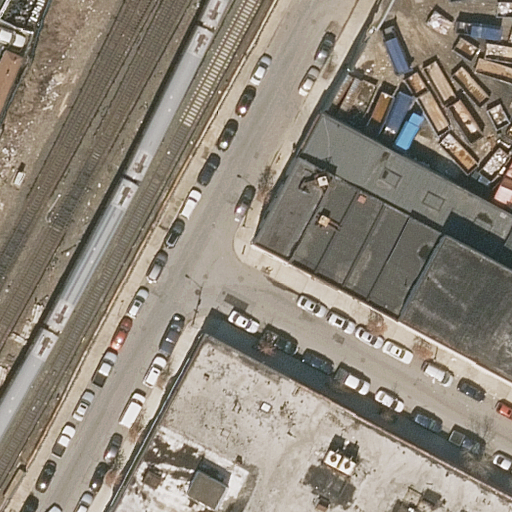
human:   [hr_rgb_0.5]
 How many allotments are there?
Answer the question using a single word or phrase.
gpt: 0

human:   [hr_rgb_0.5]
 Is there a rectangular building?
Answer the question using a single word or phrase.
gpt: yes

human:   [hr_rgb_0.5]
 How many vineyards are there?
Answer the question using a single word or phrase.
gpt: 0

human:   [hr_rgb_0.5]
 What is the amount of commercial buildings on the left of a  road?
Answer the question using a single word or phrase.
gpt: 0

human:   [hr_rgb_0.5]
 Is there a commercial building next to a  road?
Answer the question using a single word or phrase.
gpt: no

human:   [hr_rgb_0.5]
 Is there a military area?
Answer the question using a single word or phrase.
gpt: no

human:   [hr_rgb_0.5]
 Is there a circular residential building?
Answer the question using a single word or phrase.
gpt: no

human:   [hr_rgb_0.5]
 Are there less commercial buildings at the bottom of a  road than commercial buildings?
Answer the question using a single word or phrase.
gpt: no

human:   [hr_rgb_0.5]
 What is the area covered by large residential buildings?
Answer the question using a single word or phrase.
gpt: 1832m2

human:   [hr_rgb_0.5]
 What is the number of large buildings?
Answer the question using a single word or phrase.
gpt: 2

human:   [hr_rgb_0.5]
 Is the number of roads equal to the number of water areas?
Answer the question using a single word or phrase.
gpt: no

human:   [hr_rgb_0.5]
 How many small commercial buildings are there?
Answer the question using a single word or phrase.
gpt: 0

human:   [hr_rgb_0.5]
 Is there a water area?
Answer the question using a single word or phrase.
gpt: no

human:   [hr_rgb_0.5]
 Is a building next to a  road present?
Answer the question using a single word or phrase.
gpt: yes

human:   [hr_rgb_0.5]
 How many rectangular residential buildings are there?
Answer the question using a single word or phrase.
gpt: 5

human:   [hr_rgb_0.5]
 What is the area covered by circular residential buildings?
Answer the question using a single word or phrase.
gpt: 0m2

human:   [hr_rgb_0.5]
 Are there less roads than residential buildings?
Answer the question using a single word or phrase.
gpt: yes

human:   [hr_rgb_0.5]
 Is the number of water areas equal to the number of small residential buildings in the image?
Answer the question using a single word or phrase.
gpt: no

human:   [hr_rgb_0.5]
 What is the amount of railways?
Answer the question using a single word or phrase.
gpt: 0

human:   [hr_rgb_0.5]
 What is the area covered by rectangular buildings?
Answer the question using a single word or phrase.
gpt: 2247m2

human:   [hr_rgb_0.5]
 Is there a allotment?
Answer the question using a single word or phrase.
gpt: no

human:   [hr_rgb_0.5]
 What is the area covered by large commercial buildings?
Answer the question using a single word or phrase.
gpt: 0m2

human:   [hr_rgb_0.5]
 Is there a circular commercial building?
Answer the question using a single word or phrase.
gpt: no

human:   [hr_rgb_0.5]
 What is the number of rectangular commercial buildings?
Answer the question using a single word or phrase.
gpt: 0

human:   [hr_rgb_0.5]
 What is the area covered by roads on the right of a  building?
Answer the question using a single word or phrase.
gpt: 0m2

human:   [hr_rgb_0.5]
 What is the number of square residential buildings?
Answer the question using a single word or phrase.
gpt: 0

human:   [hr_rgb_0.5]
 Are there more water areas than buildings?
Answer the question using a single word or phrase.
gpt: no

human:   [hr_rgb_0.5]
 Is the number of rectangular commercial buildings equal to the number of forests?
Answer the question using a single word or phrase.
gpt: yes

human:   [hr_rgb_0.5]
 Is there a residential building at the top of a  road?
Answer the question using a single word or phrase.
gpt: yes

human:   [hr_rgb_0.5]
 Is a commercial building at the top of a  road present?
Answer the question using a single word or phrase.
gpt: no

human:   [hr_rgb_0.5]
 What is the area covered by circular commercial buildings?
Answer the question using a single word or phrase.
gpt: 0m2

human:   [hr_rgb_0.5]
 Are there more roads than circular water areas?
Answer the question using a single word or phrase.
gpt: yes

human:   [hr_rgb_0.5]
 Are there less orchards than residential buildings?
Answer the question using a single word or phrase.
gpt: yes

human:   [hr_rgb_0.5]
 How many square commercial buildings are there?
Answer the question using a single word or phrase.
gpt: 0

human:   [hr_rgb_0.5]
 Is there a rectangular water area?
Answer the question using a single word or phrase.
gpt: no

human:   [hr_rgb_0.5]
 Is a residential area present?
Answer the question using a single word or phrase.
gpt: no